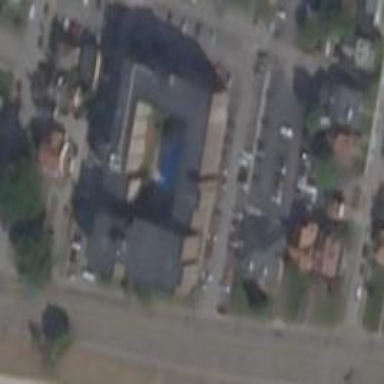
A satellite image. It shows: Image showing building with apartments.